Aerial crown-view tile of a tropical tree (Barro Colorado Island, Panama), acquired 20250217:
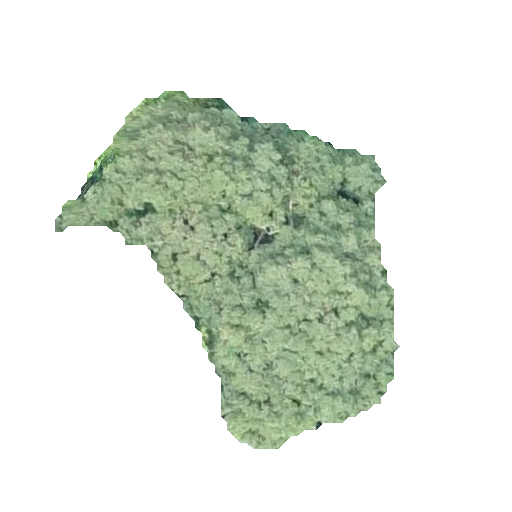
Species: Tabebuia rosea
GBIF accepted scientific name: Tabebuia rosea
Crown area: 103.676 m²